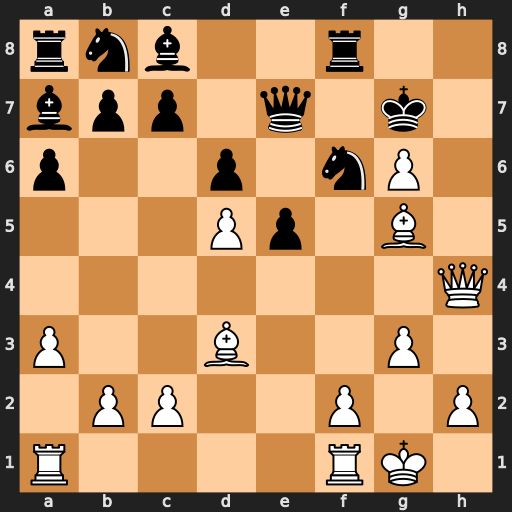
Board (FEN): rnb2r2/bpp1q1k1/p2p1nP1/3Pp1B1/7Q/P2B2P1/1PP2P1P/R4RK1
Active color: w
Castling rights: -
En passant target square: -
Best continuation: Bxf6+ Rxf6 Qh7+ Kf8 Qh8#